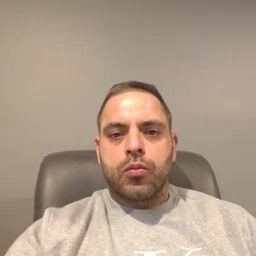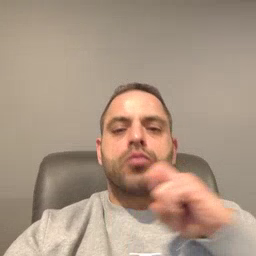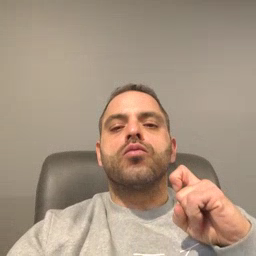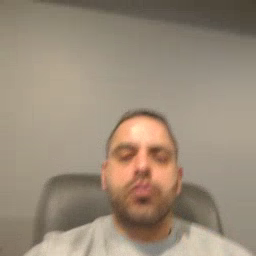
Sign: dry